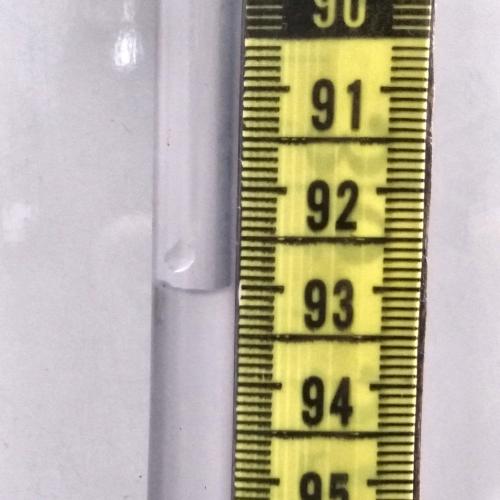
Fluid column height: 93.0 cm